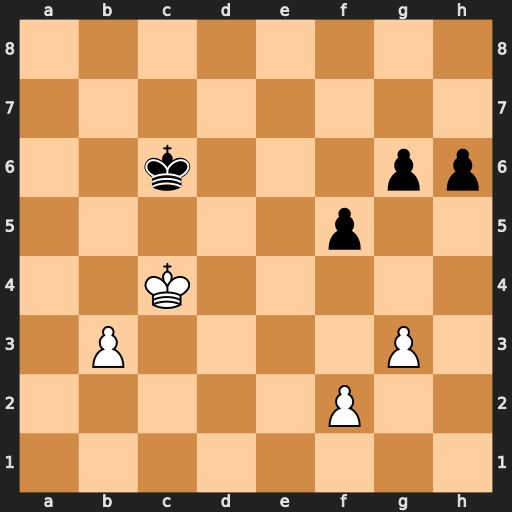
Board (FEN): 8/8/2k3pp/5p2/2K5/1P4P1/5P2/8
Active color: w
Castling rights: -
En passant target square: -
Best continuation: Kd4 Kd6 f3 Ke6 b4 Kd6 f4 Ke6 b5 Kd6 b6